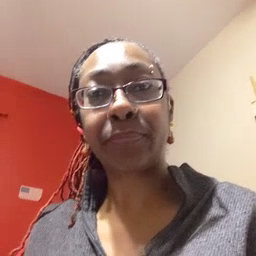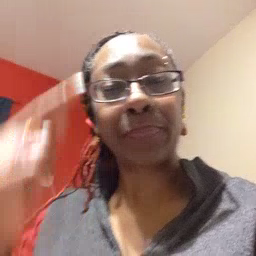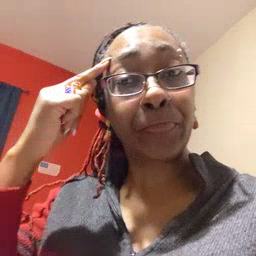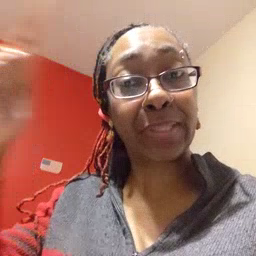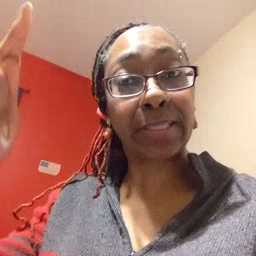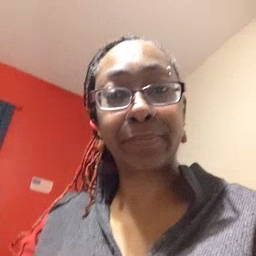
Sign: penny